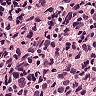
Metastatic tissue present: yes